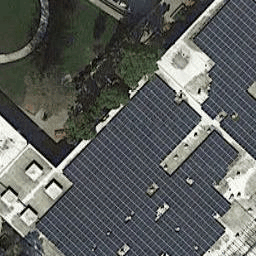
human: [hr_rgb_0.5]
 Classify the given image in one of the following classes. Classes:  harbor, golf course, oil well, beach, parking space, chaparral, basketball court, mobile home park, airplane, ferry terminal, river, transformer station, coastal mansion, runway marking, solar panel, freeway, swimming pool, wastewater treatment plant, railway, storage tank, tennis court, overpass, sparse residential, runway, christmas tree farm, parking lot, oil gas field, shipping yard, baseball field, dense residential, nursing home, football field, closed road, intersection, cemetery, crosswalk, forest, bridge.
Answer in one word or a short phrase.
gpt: solar panel